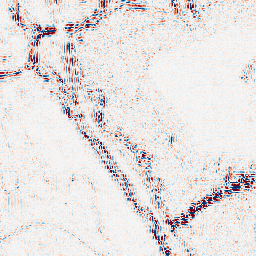
Category: wavelet
Decomposition family: wavelet_reverse_biorthogonal
Decomposition parameters: wavelet: rbio4.4
level: 2
Upsampling method: area
Upsampling parameters: scale: 2
Upsampling scale: 2